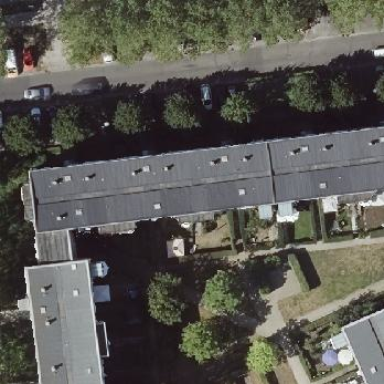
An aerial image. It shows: Building with apartments and flat roof.